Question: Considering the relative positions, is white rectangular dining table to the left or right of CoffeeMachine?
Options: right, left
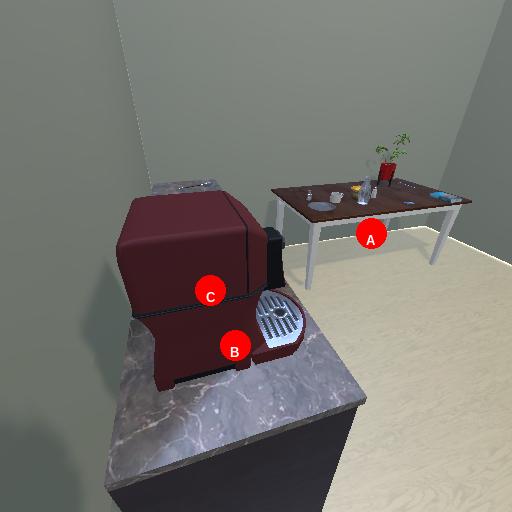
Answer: right